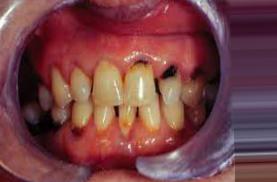
Condition: Caries